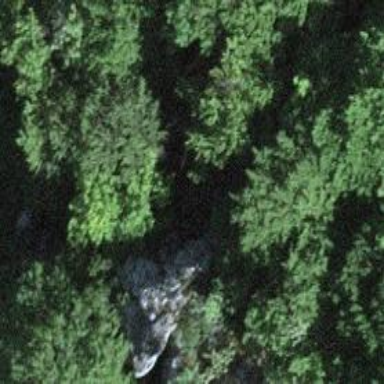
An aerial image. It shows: Cliff in nature.